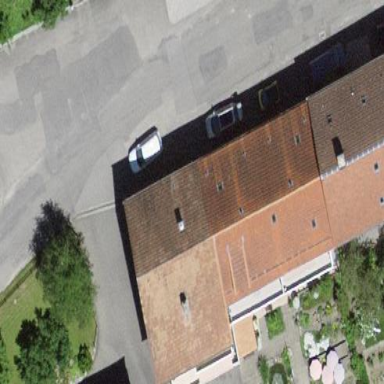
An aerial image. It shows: Residential building.